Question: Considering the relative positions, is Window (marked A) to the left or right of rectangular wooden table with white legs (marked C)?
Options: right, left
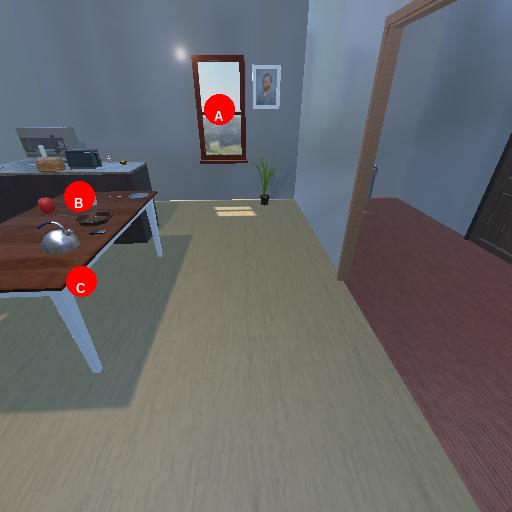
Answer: right